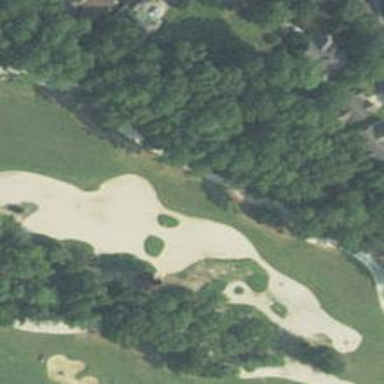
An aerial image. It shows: Golf bunker filled with sandy terrain.